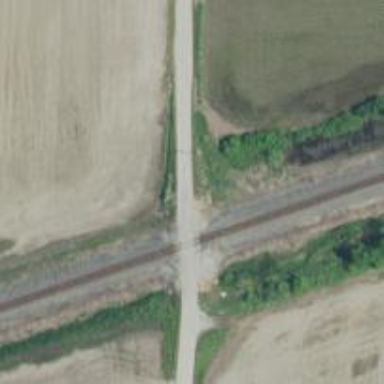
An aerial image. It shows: Level crossing along the railway.